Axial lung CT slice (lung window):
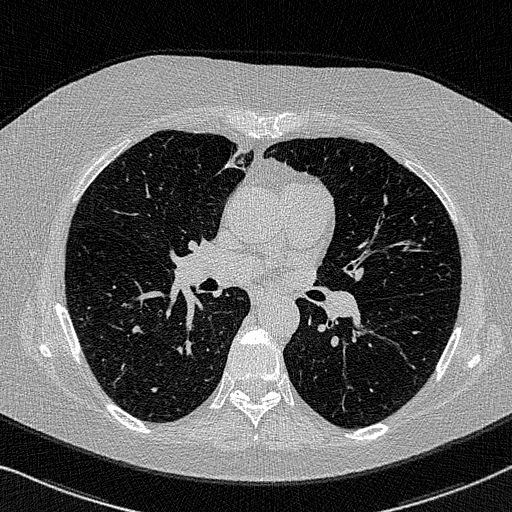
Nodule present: no